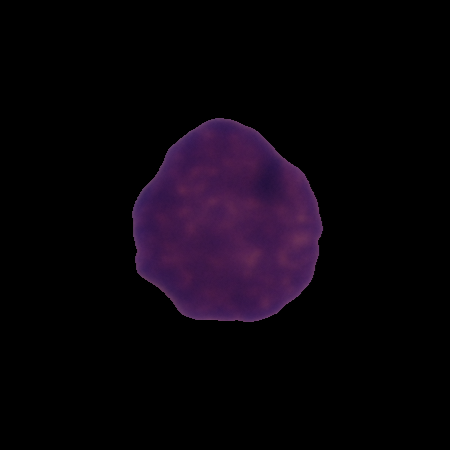
Label: healthy